Question: Hi I just installed PHPStorm 5 for the first time to give it a try and I seem to be having a problem in running PHP applications.I have installed xampp and the path to the PHP interpretator has been set to:
'''
D:\Program Files\xampp\php\php.exe
'''
When I try to run I php file I get this error:
'''
"D:\Program Files\xampp\php\php.exe" D:\Program Files\xampp\php\php.exe "D:\Program Files\xampp\htdocs\PHPStorm\Project\index.php"
Could not open input file: D:\Program
Process finished with exit code 1
'''
For some reason it seems that PHPStorm does not read the rest of the path and it stops at D:\Program.
How can I correct this problem besides changing the name of the folder because that would require me to reinstall almost everything on my computer again?

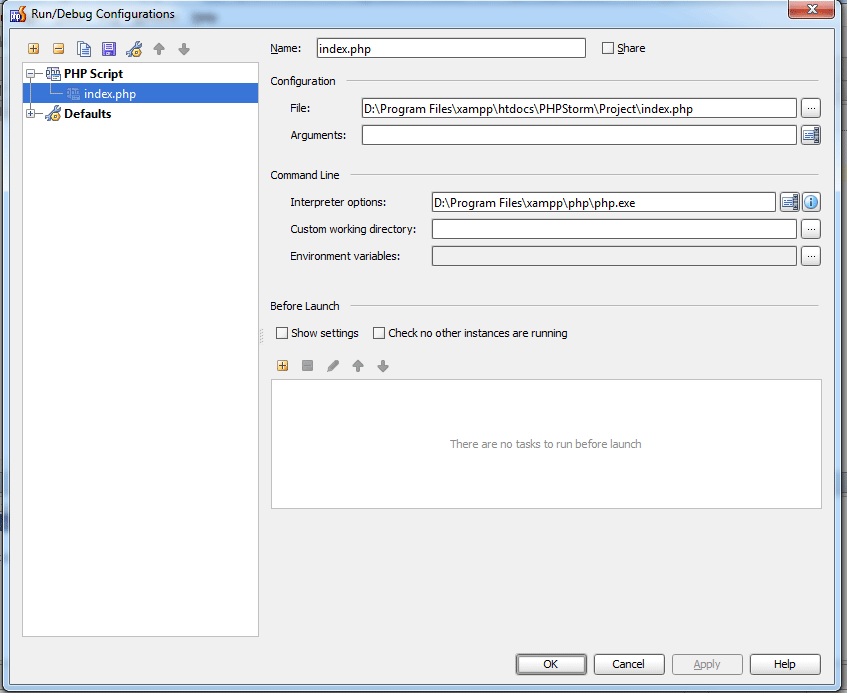
Answer: Look the full command-line:
'''
"D:\Program Files\xampp\php\php.exe" D:\Program Files\xampp\php\php.exe
"D:\Program Files\xampp\htdocs\PHPStorm\Project\index.php"
'''
You are using the command:
'''
"D:\Program Files\xampp\php\php.exe"
'''
With the following three parameters:
1. D:\Program
2. Files\xampp\php\php.exe
3. "D:\Program Files\xampp\htdocs\PHPStorm\Project\index.php"
You 'php.exe' then tries to open the "file"
'''
D:\Program
'''
and naturally fails. Instead your command should be:
'''
"D:\Program Files\xampp\php\php.exe" c:\path\to\your\script.php
'''
Obviously you did enter the text into too many textboxes as it belongs to. If you're new to PHPStorm I suggest you read the online manual:
- <URL>
It's also available by pressing F1 when you're in a dialog.
---
Clear the field named